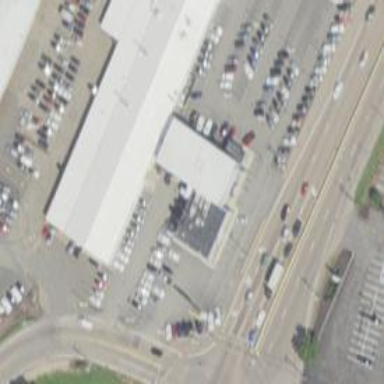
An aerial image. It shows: Car shop building.